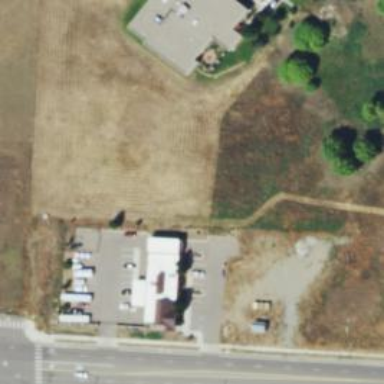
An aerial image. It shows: Police facility.